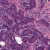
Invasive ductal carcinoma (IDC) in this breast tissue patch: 1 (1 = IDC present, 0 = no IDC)